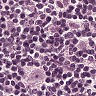
Metastatic tissue present: yes